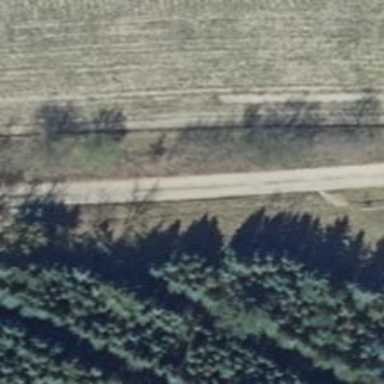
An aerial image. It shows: Row of deciduous broadleaved trees.